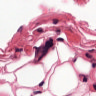
Metastatic tissue present: no